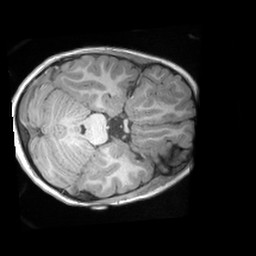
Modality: T1w
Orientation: axial
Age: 4
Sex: female
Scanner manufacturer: siemens
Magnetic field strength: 3 T
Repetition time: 2.53 s
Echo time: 0.00164 s